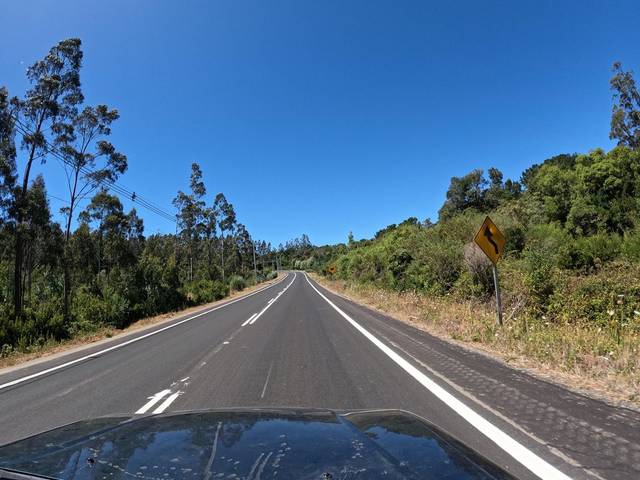
Region: Chile
Coordinates: -37.564, -73.609